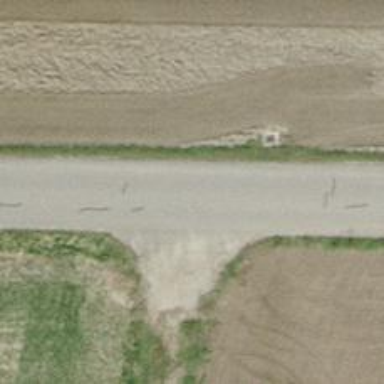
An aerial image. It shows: Grass track road with grade 5 tracktype.